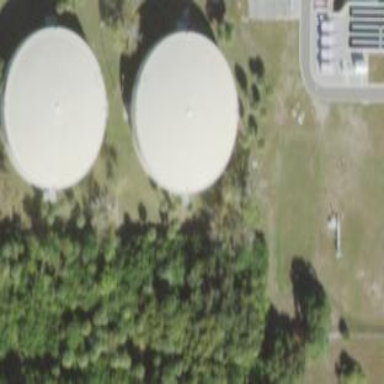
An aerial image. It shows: Storage tank with man-made structure.